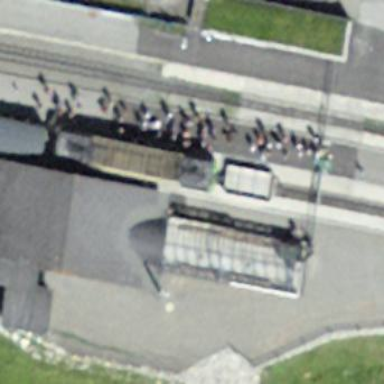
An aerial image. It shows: Train station building.